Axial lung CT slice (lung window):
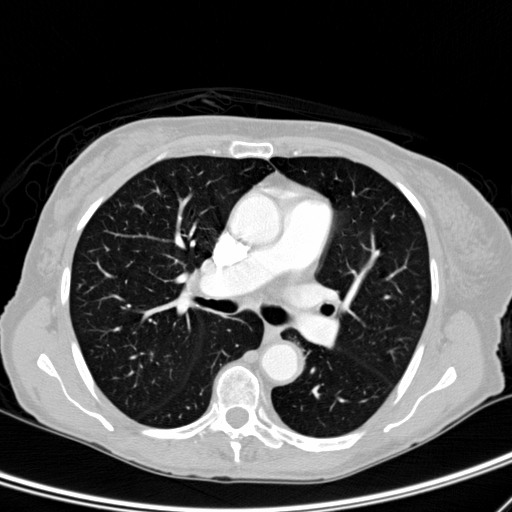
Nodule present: no